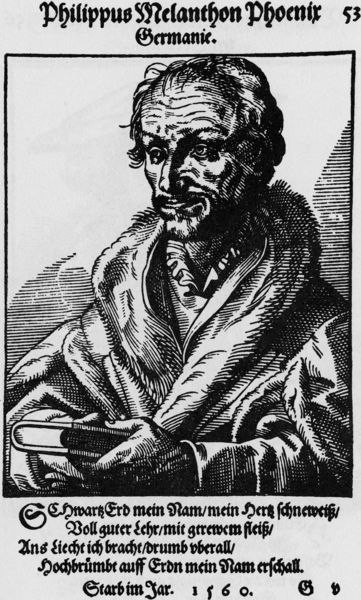
Titel: Bildnis des Philip Melanchthon
Künstler: Tobias Stimmer
Institution: (Seriendruck)
Schlagwörter: hand, mann, schatten, weiß, grau, licht, mund, nase, profil, schwarz, stirn, zeichnung, blick, alt, bart, hemd, augen, bibel, falten, kragen, pelz, rahmen, ärmel, bildnis, herr, hände, portrait, porträt, haare, mantel, kinn, lippen, renaissance, holzschnitt, schrift, furchen, grafik, graphik, deutsch, rüschen, striche, wei, buch, druck, schraffur, schraffuren, radierung, stich, schwarzweiß, text, überschrift, buchdruck, runzeln, gotisch, kupferstich, flugblatt, altdeutsch, einblattdruck, schwarzwei, harre, reformation, datiert, philipp, phoenix, melanchthon, philipp melanchthon, reformator, melanchton, ruhm, nichts, philippus, melanthon, todesanzeige, 1560, phillip menlanchton, germanie